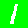
Digit: 1